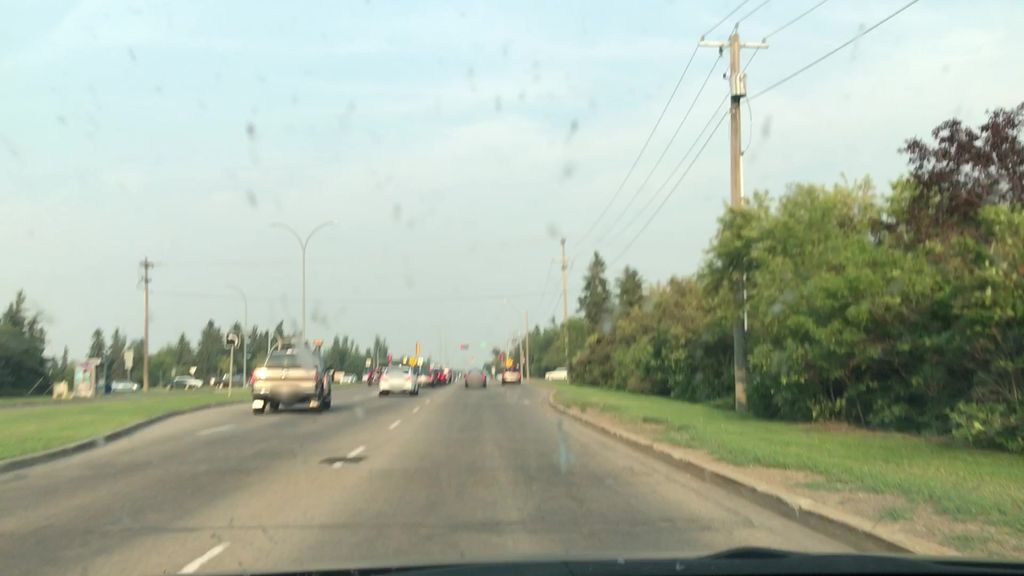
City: edmonton